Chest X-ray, PA view. Patient: 34 years old, sex M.
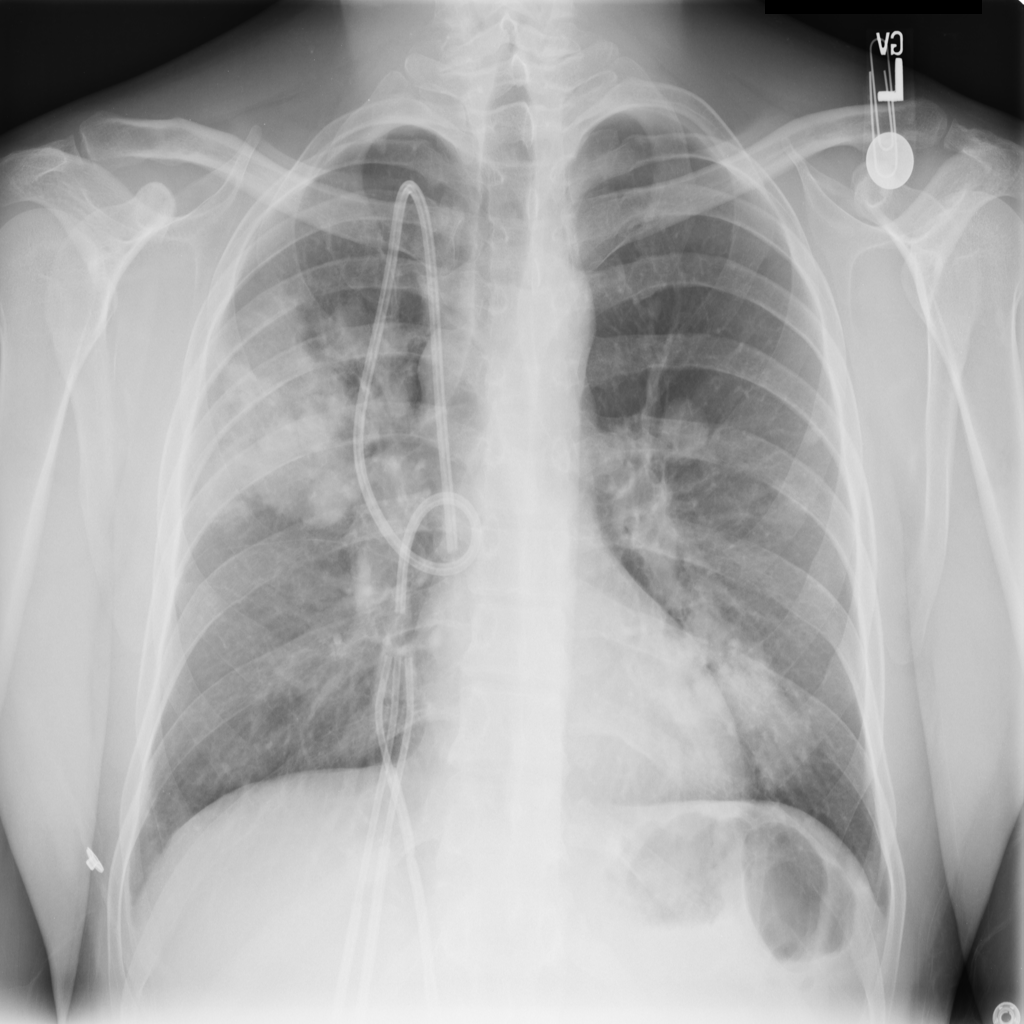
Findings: Nodule